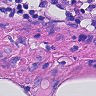
Metastatic tissue present: no